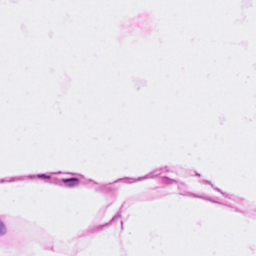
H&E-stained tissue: Breast